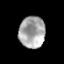
Tissue: prostate
Cell type: T cells
Senescence score: 0.3541
Nuclear area (px): 813
Mean DAPI intensity: 166.119